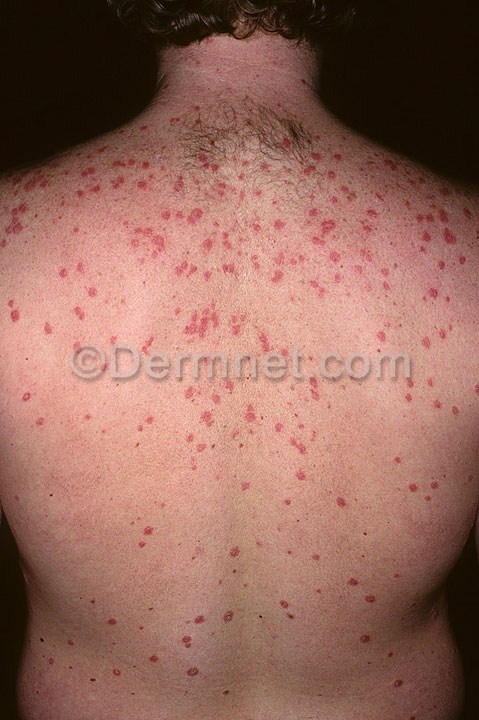
Disease: Psoriasis pictures Lichen Planus and related diseases